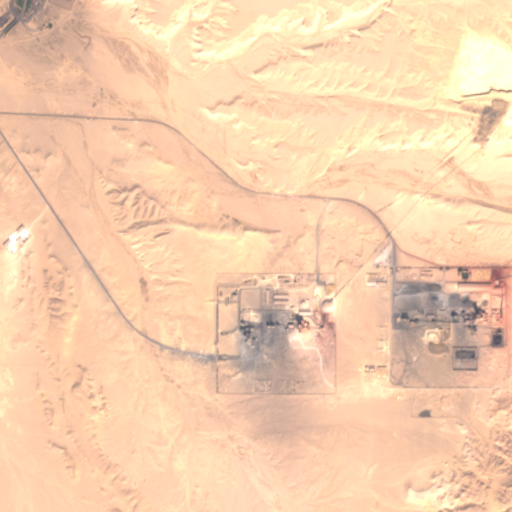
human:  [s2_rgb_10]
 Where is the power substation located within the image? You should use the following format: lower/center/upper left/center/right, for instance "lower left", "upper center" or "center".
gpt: The power substation is located in the center right of the image.
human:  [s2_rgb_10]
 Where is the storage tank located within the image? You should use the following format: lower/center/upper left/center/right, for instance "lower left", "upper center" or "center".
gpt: The storage tank is located in the center right of the image.
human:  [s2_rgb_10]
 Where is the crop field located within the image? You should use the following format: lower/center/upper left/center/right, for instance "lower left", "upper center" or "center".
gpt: There is no crop field in the image.